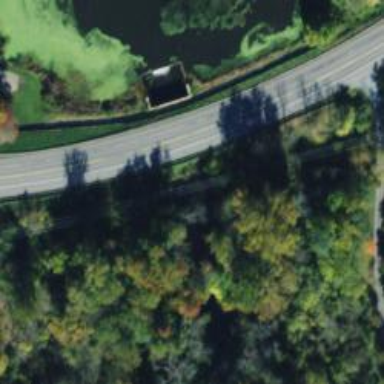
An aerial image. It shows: Culvert tunnel.